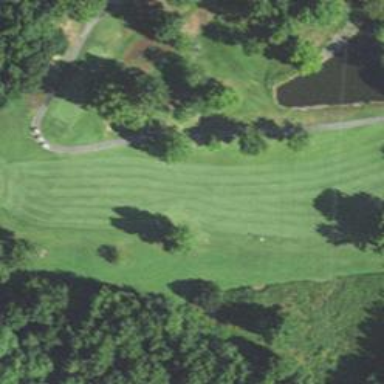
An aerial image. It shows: Rough area on grassy golf course.